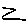
Label: zigzag